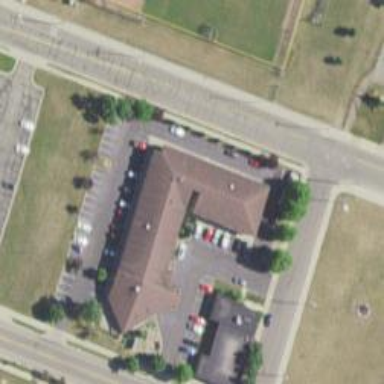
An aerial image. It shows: Hotel building.